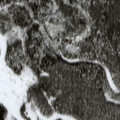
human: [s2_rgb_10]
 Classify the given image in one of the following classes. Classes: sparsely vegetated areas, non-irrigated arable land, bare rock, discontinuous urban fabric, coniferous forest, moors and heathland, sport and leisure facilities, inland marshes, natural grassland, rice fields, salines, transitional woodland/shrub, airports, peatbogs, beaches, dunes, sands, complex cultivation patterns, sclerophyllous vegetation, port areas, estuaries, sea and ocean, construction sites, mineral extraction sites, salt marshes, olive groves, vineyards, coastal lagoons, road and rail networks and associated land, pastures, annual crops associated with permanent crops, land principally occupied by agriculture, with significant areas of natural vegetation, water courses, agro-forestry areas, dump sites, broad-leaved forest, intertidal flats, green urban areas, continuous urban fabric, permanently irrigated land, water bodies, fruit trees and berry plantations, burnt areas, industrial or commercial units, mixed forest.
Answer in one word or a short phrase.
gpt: coniferous forest, peatbogs